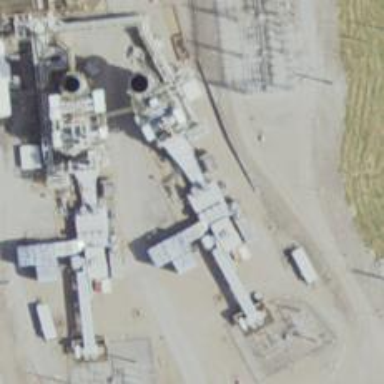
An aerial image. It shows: Gas turbine generator is in use.